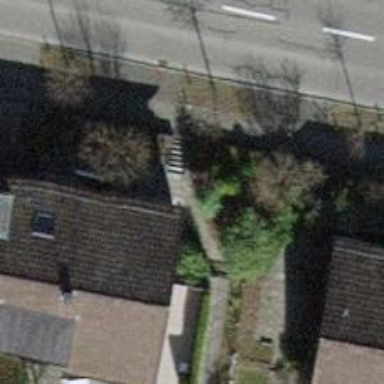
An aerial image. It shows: Terrace-style building with gabled roof.